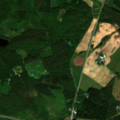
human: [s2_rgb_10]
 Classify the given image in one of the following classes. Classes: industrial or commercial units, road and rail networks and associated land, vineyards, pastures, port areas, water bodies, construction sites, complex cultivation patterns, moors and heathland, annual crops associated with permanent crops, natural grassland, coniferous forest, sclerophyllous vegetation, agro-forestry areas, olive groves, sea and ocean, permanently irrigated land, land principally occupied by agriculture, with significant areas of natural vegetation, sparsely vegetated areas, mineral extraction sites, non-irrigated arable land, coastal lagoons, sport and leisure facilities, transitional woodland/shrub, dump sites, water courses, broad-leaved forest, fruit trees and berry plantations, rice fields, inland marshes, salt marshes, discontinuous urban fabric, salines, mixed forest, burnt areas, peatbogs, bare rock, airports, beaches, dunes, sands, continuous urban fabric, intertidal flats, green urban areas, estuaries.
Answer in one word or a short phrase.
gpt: land principally occupied by agriculture, with significant areas of natural vegetation, coniferous forest, mixed forest, transitional woodland/shrub